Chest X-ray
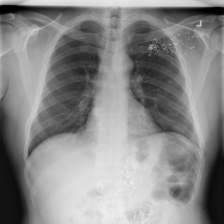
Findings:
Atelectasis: negative
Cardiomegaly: negative
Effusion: negative
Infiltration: negative
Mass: negative
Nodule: negative
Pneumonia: negative
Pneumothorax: negative
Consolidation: negative
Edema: negative
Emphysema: negative
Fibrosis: negative
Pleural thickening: negative
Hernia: negative